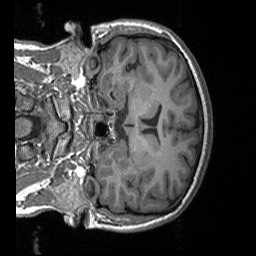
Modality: T1w
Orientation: coronal
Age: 21
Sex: female
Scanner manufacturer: siemens
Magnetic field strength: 3 T
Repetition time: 1.9 s
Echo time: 0.00252 s